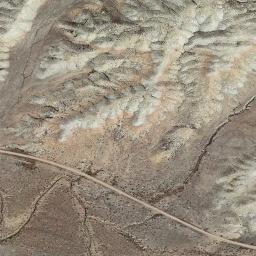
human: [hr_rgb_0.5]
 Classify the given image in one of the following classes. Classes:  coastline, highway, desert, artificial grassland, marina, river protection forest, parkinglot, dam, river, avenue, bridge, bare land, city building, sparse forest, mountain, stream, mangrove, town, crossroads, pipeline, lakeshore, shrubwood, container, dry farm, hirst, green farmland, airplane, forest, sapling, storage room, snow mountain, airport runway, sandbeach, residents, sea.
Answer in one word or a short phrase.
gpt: mountain